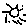
Label: sun